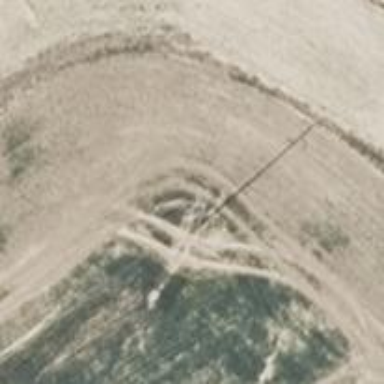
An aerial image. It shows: Power pole.